Question: First off, here's my code for the three tables I'm having problems with:
'''
CREATE TABLE ProgramSupervisor
( EmpNo CHAR (6),
ProgramSupervisorNo CHAR (6),
TeamNo CHAR (3),
CONSTRAINT PKProgramSupervisor PRIMARY KEY (EmpNo , ProgramSupervisorNo) ,
CONSTRAINT FKProgSupEmpNo FOREIGN KEY (EmpNo) REFERENCES Employee )
'''
Another:
'''
CREATE TABLE ISL
( ISLNo CHAR (6) ,
EmpNo CHAR(6),
ProgramSupervisorNo CHAR (6),
ISLName VARCHAR (30),
ISLStreet VARCHAR (40),
ISLCity VARCHAR (30),
ISLState CHAR (2),
ISLZip CHAR (5),
CONSTRAINT PKISL PRIMARY KEY (ISLNo) ,
CONSTRAINT FKISLProgSupNo FOREIGN KEY (ProgramSupervisorNo, EmpNo)
REFERENCES ProgramSupervisor )
'''
And another:
'''
CREATE TABLE Hourly
( EmpNo CHAR (6),
ISLNo CHAR (3),
NumberOfWriteUpes SMALLINT,
CONSTRAINT PKHourly PRIMARY KEY (EmpNo),
CONSTRAINT FKEmpNo FOREIGN KEY (EmpNo) REFERENCES Employee,
CONSTRAINT FKISLNo FOREIGN KEY (ISLNo) REFERENCES ISL )
'''
Here's the ERD and the relationships I'm striving for:

Now that you have the info, let me explain the problem I'm having. First off, the ERD is a little misleading. I have a ProgramSupervisor table that's a child table of the 'Salary' parent table and 'Salary' is a child table of the parent table 'Employee.' With the PK of 'Employee' being EmpNo, the PK of Salary and then ProgramSupervisor are also EmpNo. However, I also want ProgramSupervisorNo to be a PK of the 'ProgramSupervisor' table and have a composite PK for it. When I create the 'ISL' table, in order to reference the composite 'ProgramSupervisor' PK as a FK in the ISL table, Access requires both PK field names. Doesn't this violate normalization standards? Since it requires both EmpNo and ProgramSupervisorNo in the 'ISL' table, doesn't this mean that ProgramSupervisorNo relies on EmpNo and therefore one of the fields shouldn't be included? I'm new to this so please forgive my shoddy explanations.
Also, 'Hourly' employees belong to one ISL and ISL's can have numerous 'Hourly' employees, but the 'Hourly' table is also a child table of Employee and has EmpNo as its primary key. That being said, if I'm required to put EmpNo and ProgramSupervisorNo in my 'ISL' table, how am I to put the ISLNo in my 'Hourly' table?
Clear as mud? Basically, I just to put ProgramSupervisorNo in the 'ISL' table because each ISL has a ProgramSupervisor. Then, I want to put ISLNo in my 'Hourly' table. Please provide some examples and explain to me like I'm five. Any help is much appreciated.
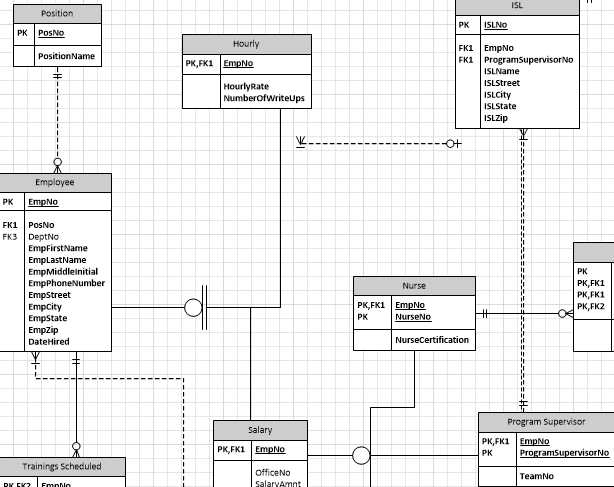
Answer: From academic point of view a 'Primary key' must fit all these points:
- - -
Foreign keys are references to other table's primary keys. So they must exactly include the fields that the referenced PK has. And this does not violate normalization since the PK must be minimal (from academic point of view).
When you have a primary key with 2 or more columns and you think it is enough to reference its rows with only one column then your PK is not valid because it is not minimal. When it is valid and you need all these columns to fullfill uniqueness then you also need all these column in the foreign key.
DBMS allow you to define non-minimal PKs but that's then the point where you're leaving the academic concepts.